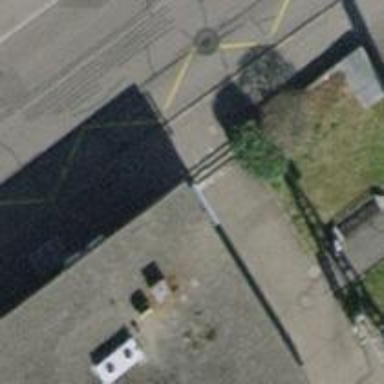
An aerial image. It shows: Steps made of asphalt.